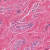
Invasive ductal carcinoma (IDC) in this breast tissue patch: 0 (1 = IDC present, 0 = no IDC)